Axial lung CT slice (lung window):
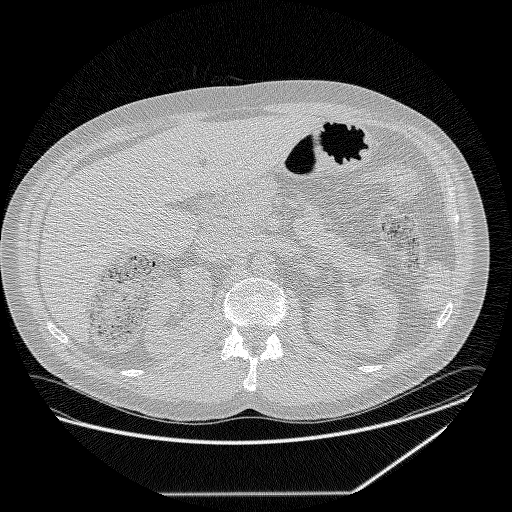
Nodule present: no